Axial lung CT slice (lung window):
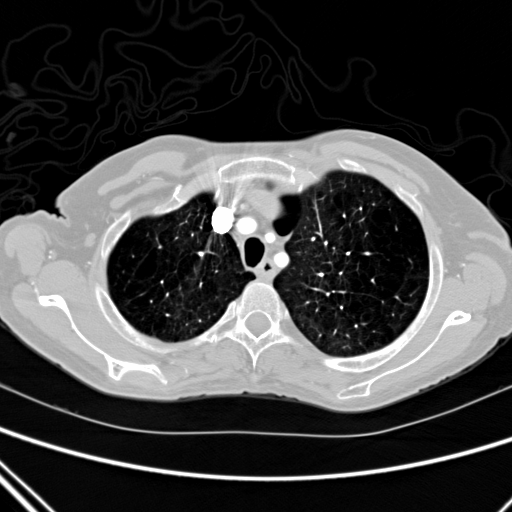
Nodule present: no